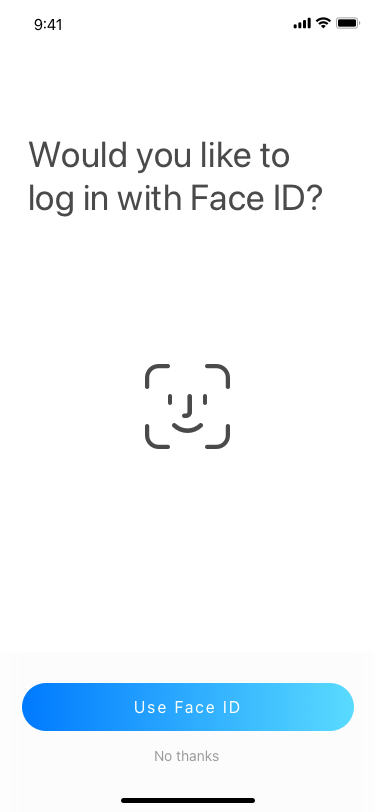
Text in this UI design:
No thanks
Would you like to
log in with Face ID?